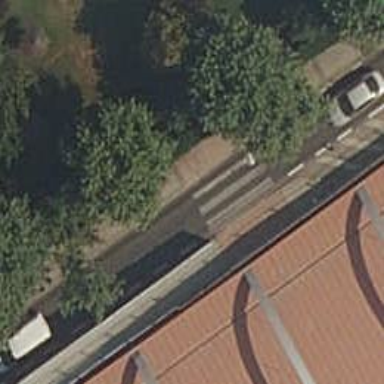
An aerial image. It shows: Zebra crossing on the road.